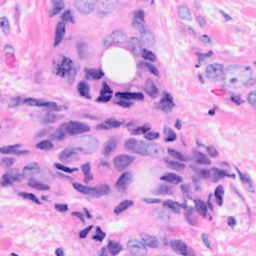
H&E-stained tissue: Breast